Question: I am working with azure blob storage, i have done that with PHP language, now i want to upload files on azure blob storage with jquery, so i used one plugin for that, when i try to upload file on that it is giving me error in console
> Cross-Origin Request Blocked: The Same Origin Policy disallows reading
the remote resource at (Reason: CORS header
'Access-Control-Allow-Origin' missing).
I read about the CORS configuration, and i enable that configuration in Azure Blob Storage, here is my screenshot for that

Here is my jquery code
'''
$(function () {
var ju = {
sasUrl: $('#txtSAS'),
list: $('#tbFileList tbody'),
btnUpload: $('#btnUpload'),
btnClear: $('#btnClear'),
btnAddFile: $('#btnAddFile'),
sasSearchName: 'sas',
btnLink: $('#btnLink'),
linkPopover: $('#linkPopover'),
init: function () {
this.root = location.href;
if (this.root.indexOf('?') > 0) {
this.root = this.root.substr(0, this.root.indexOf('?'));
this.root = this.root.replace(/#/g, '');
}
this.btnClear.hide();
var sas = this.queryString(this.sasSearchName);
if (sas) {
this.sasUrl.val(sas);
}
this.list.blobuploader(
{
url: ju.sasUrl.val(),
beforeSend: function (blob) {
},
progress: function (blob) {
ju.progress(blob.element.closest('tr'), blob.loaded, blob.size);
},
success: function (blob, data, status) {
var st = blob.speed(true);
var msg = 'total time: ' + ((st.end - st.start) / 1000).toFixed(2) + 'S<br/>'
+ 'max speed: ' + st.max + '<br/>'
+ 'min speed: ' + st.min + '<br/>'
+ 'average speed: ' + st.average;
ju.status(blob.element, msg);
var download = '<a target="_blank" role="button" class="btn btn-link" href="'
+ blob.blobUrl
+ '" >' + blob.name + '</a>';
ju.log(blob.element.closest('tr').find('td:first'), download);
},
error: function (blob, block, xhr, desc, err) {
var msg = $('<span></span>');
msg.append('upload ' + blob.name + ' error.');
var btn = $('<button type="button" id="btnUpload" class="btn btn-sm btn-primary pull-right" role="button">Retry</button>');
btn.click(function () {
ju.retry($(this).closest('tr'));
});
msg.append(btn)
ju.status(blob.element, msg, 'danger');
}
});
this.btnClear.click(function () {
ju.clear();
});
this.btnAddFile.find('input').on('change', function () {
ju.add();
});
this.btnUpload.click(function () {
ju.upload();
});
this.btnLink.popover({
html: true,
content: this.linkPopover,
container: 'body'
});
this.btnLink.on('shown.bs.popover', function () {
var panel = $('#linkPopover');
panel.find('#txtShareUrl').val(ju.getLongUrl());
panel.find('#ckShortUrl').click(function () {
if ($(this).is(':checked')) {
ju.generateShortUrl();
} else {
panel.find('#txtShareUrl').val(ju.getLongUrl());
}
})
panel.find('.close').click(function () {
ju.btnLink.popover('toggle');
});
panel.find('#ckShortUrl').attr('checked', false);
panel.find('.loading').hide();
});
this.sasUrl.on('change', function () {
ju.linkPopover.find('#ckShortUrl').attr('ckecked', false);
ju.linkPopover.find('.loading').hide();
});
var code = $('.prettyprint');
code.text(code.text().replace('site-domain', location.origin));
},
progress: function (tr, loaded, total) {
var percent = (loaded / total * 100).toFixed(2);
var span = tr.find('td:last .percent');
if (span.length == 0) {
span = $('<span class="percent"/>').appendTo(tr.find('td:last').empty());
}
span.text(percent + '%');
},
log: function (td, message, type) {
var div = td.empty();
if (type) {
div = $('<div class="alert alert-' + type + '"/>').appendTo(td);
}
if (message instanceof jQuery) {
div.append(message);
} else {
div.html(message);
}
},
information: function (element, info, type) {
var td = element.closest('tr').find('td:eq(1)');
if (info) {
ju.log(td, info, type);
} else {
return td.html();
}
},
status: function (element, message, type) {
var td = element.closest('tr').find('td:last');
if (message) {
ju.log(td, message, type);
} else {
return td.html();
}
},
add: function () {
var tr = $('<tr/>'), td = $('<td/>');
var file = this.btnAddFile.find('input');
this.btnAddFile.append(file.clone(true));
var f = file.get(0).files[0];
td.append(file)
.append(f.name)
.appendTo(tr);
td = $('<td/>')
.append(f.type, f.type ? '<br/>' : '', (f.size / 1000).toFixed(2) + 'KB')
.appendTo(tr);
$('<td><span class="percent"></span></td>').appendTo(tr);
tr.appendTo(this.list);
this.btnClear.show();
},
setProperties: function () {
if (!this.sasUrl.val()) {
alert('Please typedin the Container SAS');
return;
}
var blockSize = parseInt($('#txtBlockSize').val());
var maxThread = parseInt($('#txtMaxThread').val());
if (isNaN(blockSize) || isNaN(maxThread)) {
alert("Block Size and Max Thread can only be number.");
return;
}
if (blockSize > 4096) {
alert('The block size should be less than 4096kb');
return;
}
if (blockSize < 1) {
alert('The block size should be greater than 1kb');
return;
}
if (maxThread < 0) {
maxThread = 0;
}
this.list.blobuploader('option', { maxThread: maxThread, blockSizeKB: blockSize, url: this.sasUrl.val() });
return true;
},
upload: function () {
if (this.setProperties()) {
this.list.blobuploader('upload');
}
},
retry: function (tr) {
if (this.setProperties()) {
if (tr) {
var element = tr.find('input[type="file"]');
var blob = this.list.blobuploader('blob', element);
this.list.blobuploader('retry', blob);
} else {
this.list.blobuploader('retry');
}
}
},
clear: function () {
this.list.empty();
this.btnClear.hide();
},
queryString: function (name, value) {
if (!value) {
name = name.replace(/[\[]/, "\\[").replace(/[\]]/, "\\]");
var regex = new RegExp("[\?&]" + name + "=([^&#]*)"),
results = regex.exec(location.search);
return results == null ? "" : atob(decodeURIComponent(results[1].replace(/\+/g, " ")));
} else {
return name + '=' + encodeURIComponent(btoa(value));
}
},
getLongUrl: function () {
return this.root + '?' + this.queryString('sas', this.sasUrl.val());
},
generateShortUrl: function () {
var request = gapi.client.urlshortener.url.insert({
'resource': {
'longUrl': this.getLongUrl()
}
});
request.execute(function (response) {
if (response.id != null) {
ju.linkPopover.find('.loading').hide();
ju.linkPopover.find('#txtShareUrl').val(response.id);
}
else {
ju.linkPopover.find('.loading').text('error.');
}
});
}
}
ju.init();
prettyPrint();
})
function gapiload() {
gapi.client.setApiKey('AIzaSyDzeVB4WDi6azVvIu6uc8hIhWxf99dB6c8');
gapi.client.load('urlshortener', 'v1', function () { });
}
'''
In the input we need to add "Input Your Container SAS Here" i am adding there
'https://*****.blob.core.windows.net/?sv=2017-04-17&ss=bfqt&srt=sco&sp=rwdlacup&se=2017-09-10T01:51:20Z&st=2017-09-09T17:51:20Z&spr=https&sig=******' this SAS url, it will get this SAS url and after then we need to select file and upload it.
Can anyone please tell me what is exact issue ?
Thanks
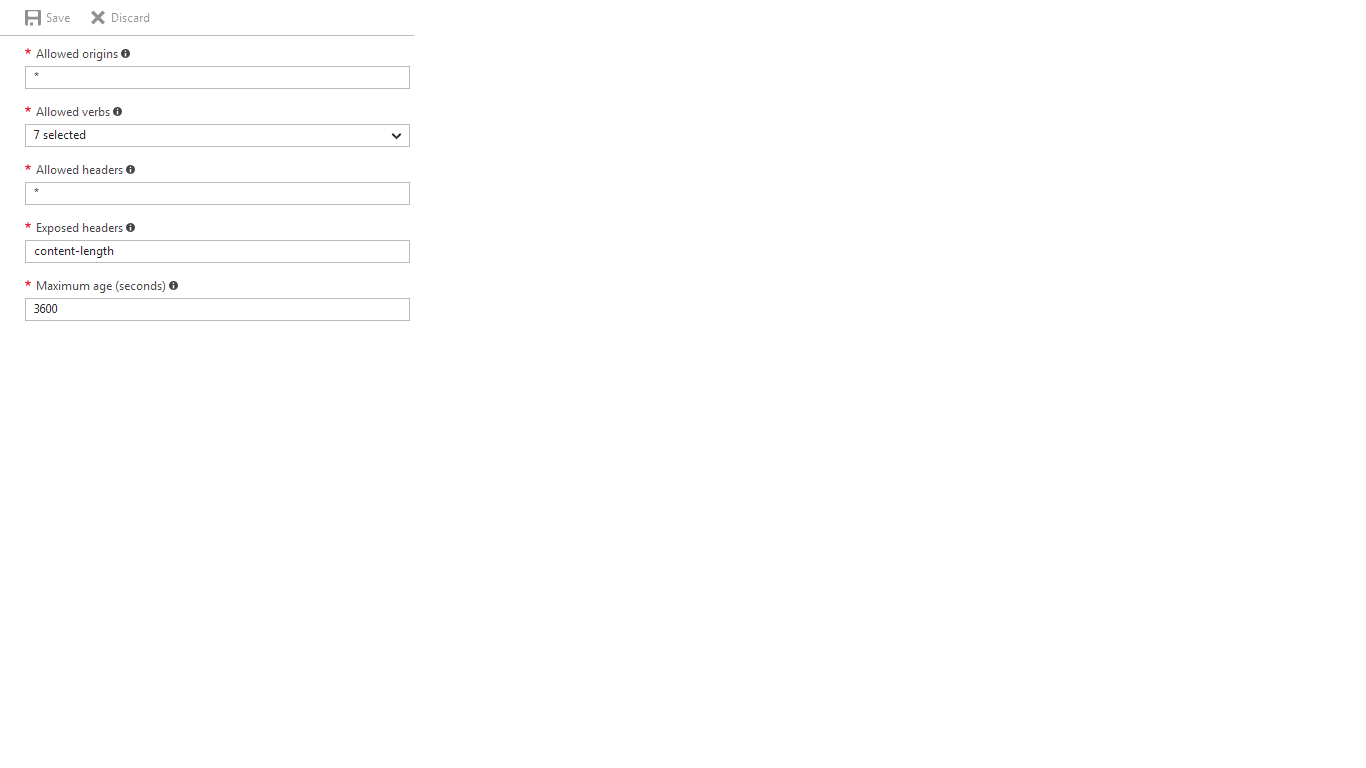
Answer: I also download and test the library, it worked fine with following setting on my blob storage service. The MaxAgeInSeconds setting will cache the preflight OPTIONS request. I suggest you reset it to 0 and run your code again(Please use different browsers to test it).
<URL>
In addition, there are multi CORS setting under Azure Storage panel. Please mark sure that you were setting the right one for Azure Blob Storage.
<URL>